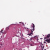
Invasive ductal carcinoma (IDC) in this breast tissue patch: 0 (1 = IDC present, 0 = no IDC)